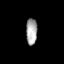
Tissue: prostate
Cell type: T cells
Senescence score: 0.3484
Nuclear area (px): 284
Mean DAPI intensity: 170.194